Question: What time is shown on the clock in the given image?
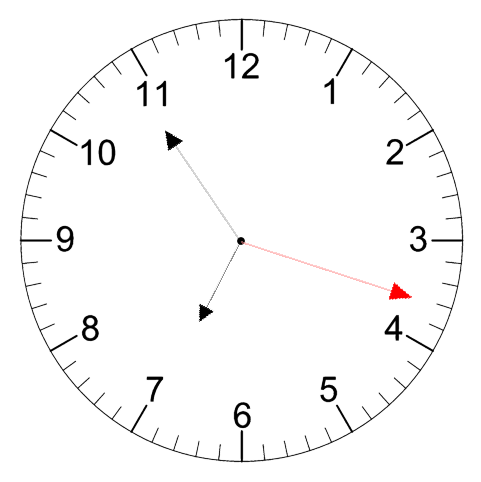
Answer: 06:54:18